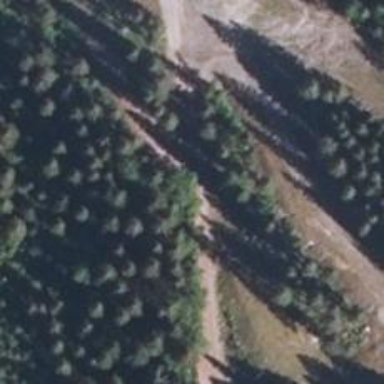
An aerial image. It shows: Track road with excellent trail visibility.